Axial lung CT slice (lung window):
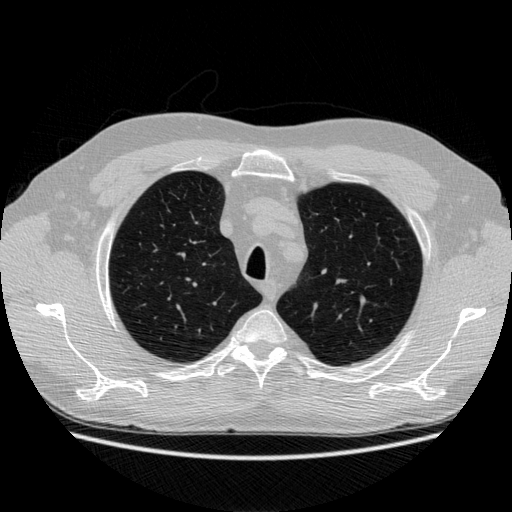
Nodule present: no